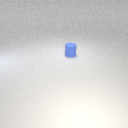
small blue rubber cylinder